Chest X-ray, PA view. Patient: 53 years old, sex M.
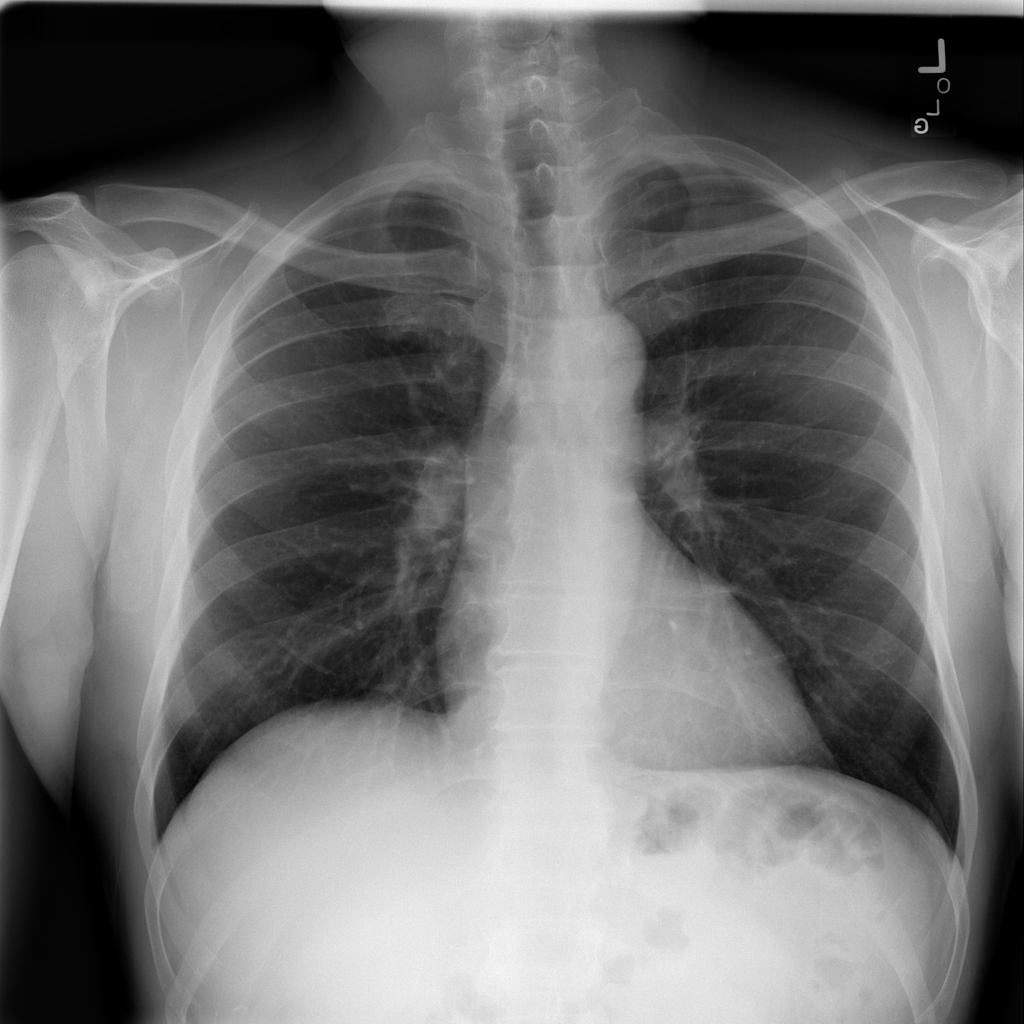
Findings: No Finding